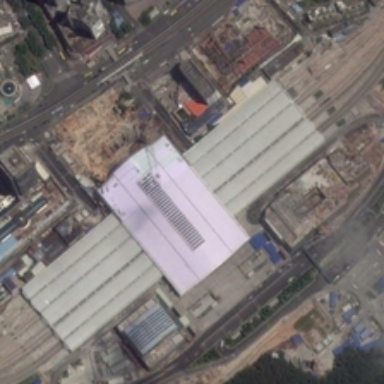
There is a railway station at a t junction with white awnings on the railways .